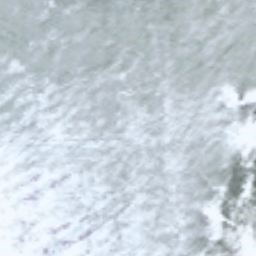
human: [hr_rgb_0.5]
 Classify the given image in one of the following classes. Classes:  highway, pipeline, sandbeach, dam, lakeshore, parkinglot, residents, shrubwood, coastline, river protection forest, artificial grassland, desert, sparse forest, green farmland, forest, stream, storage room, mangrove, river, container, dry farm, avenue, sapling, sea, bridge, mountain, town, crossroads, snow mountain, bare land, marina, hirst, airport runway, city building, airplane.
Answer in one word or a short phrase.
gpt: snow mountain